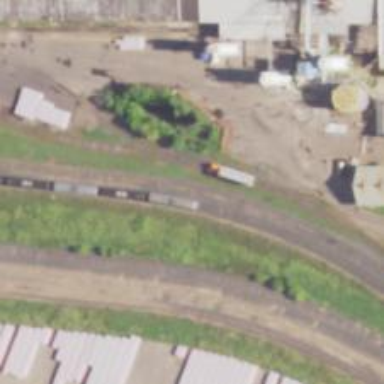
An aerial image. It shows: Rail spur service.